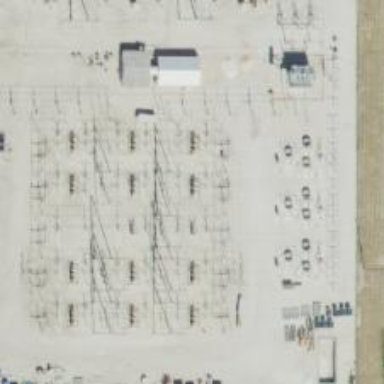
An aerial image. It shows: Switch used for power control.